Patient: sex M, age 52
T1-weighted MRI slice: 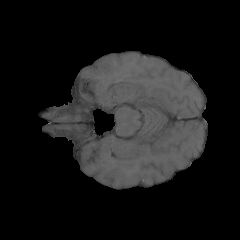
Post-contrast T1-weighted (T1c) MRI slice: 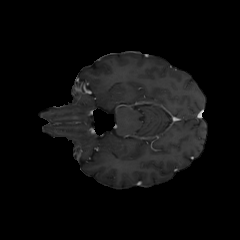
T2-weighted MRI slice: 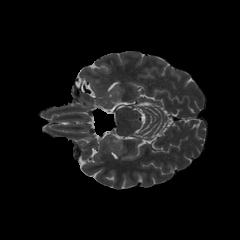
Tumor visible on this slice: no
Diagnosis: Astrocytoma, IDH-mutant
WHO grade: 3